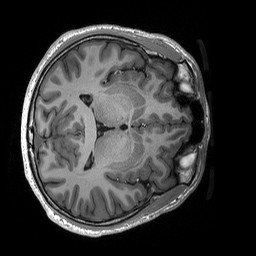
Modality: T1w
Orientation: axial
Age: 21
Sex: male
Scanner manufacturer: siemens
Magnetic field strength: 3 T
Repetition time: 2.53 s
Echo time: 0.00227 s